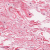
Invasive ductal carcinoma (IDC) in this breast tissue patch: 0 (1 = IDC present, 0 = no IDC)